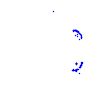
Particle: proton